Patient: sex M, age 19
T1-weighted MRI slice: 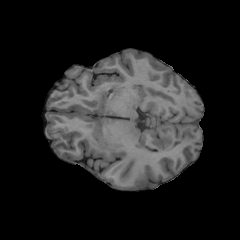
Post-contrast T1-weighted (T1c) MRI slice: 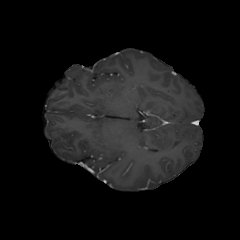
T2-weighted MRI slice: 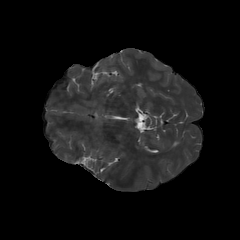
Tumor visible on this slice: no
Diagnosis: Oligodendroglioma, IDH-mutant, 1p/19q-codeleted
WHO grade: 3